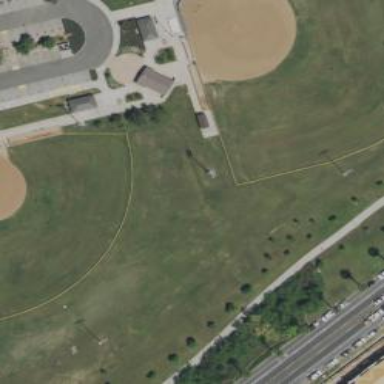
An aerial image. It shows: Baseball pitch for leisure and sports activities.